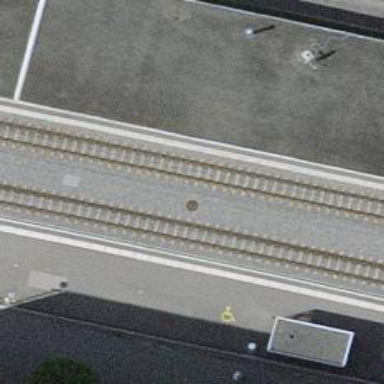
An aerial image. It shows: Light rail stop position on the railway.